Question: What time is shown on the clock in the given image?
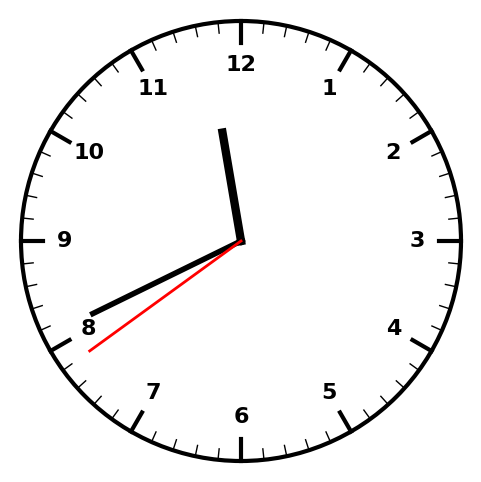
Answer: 11:40:39